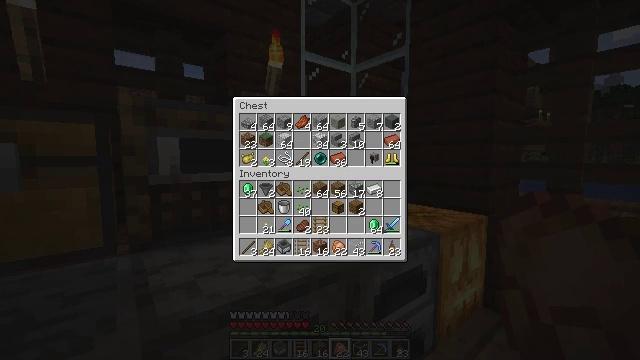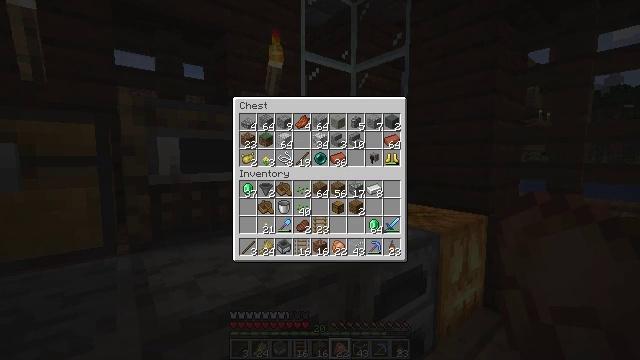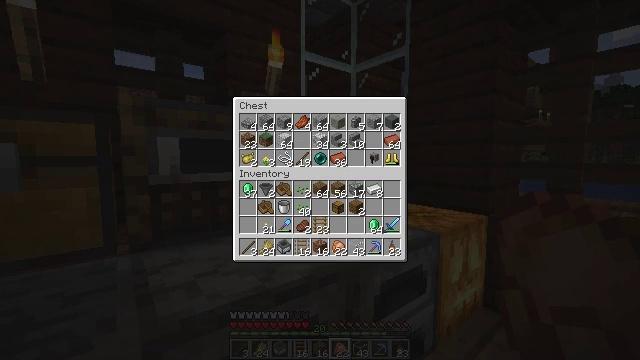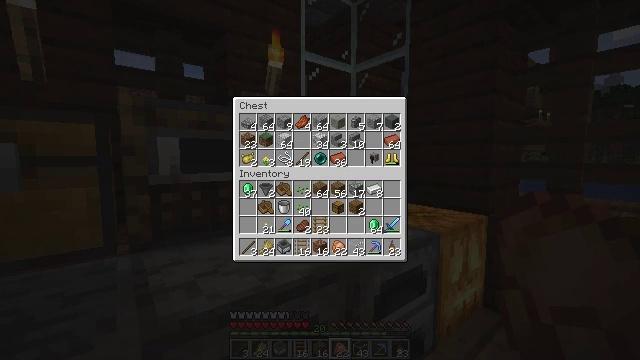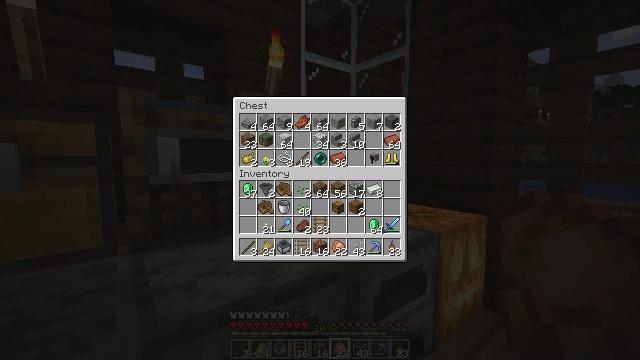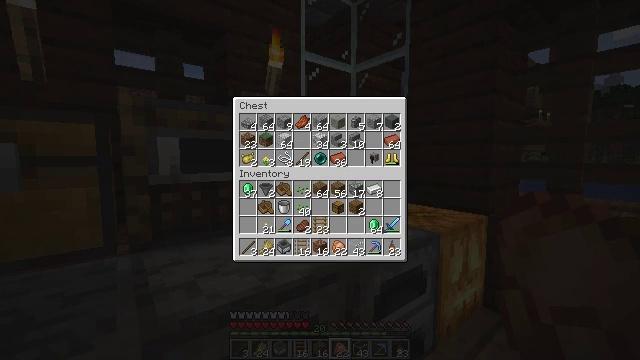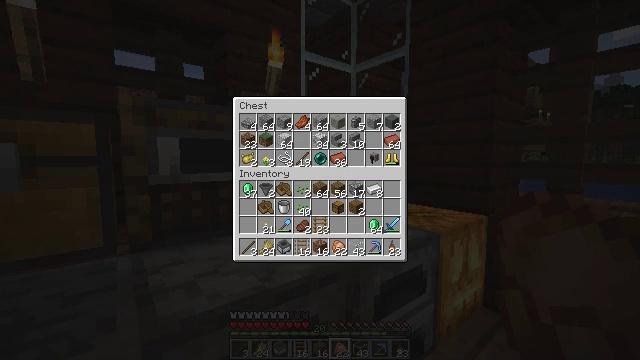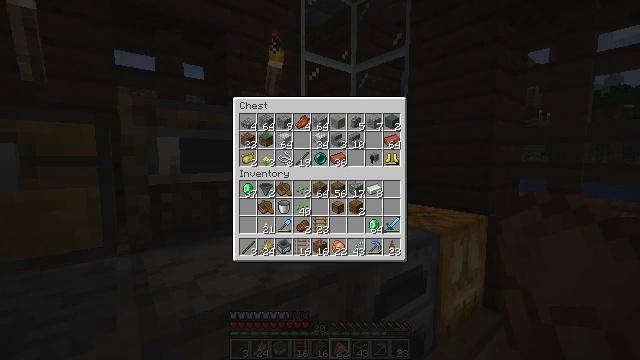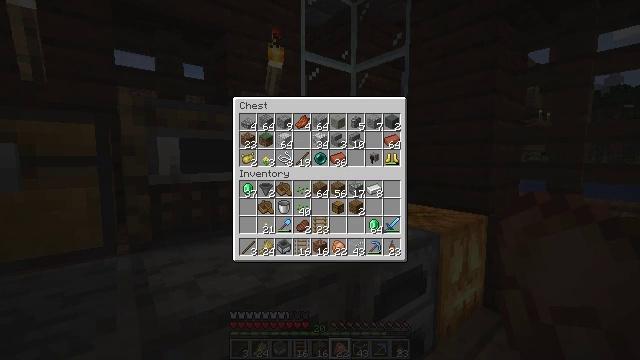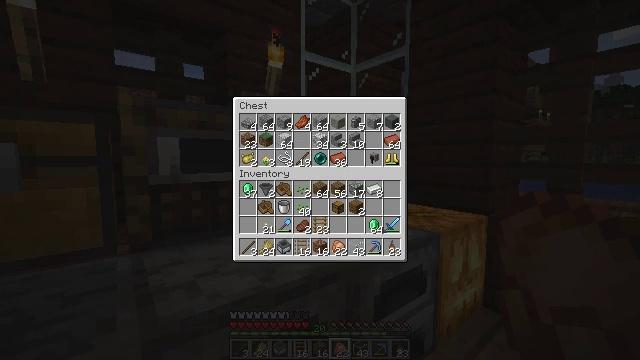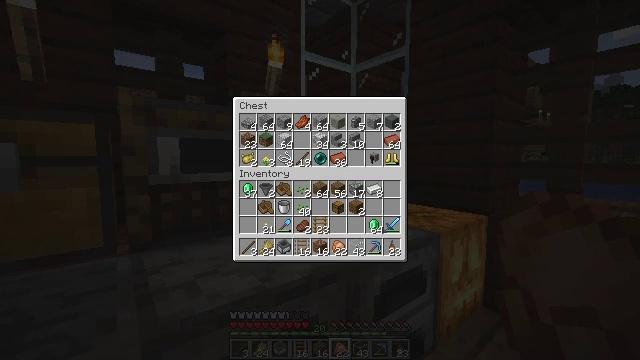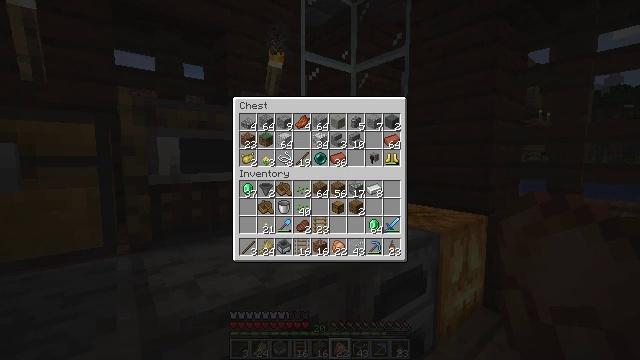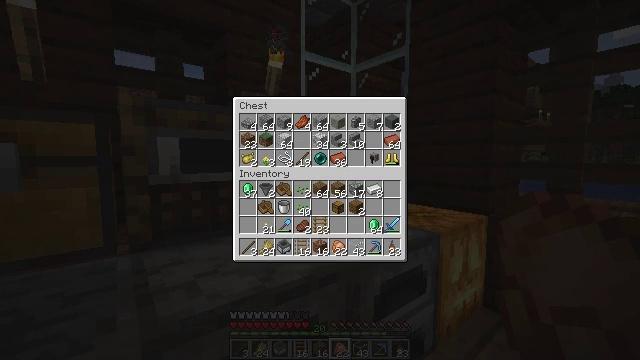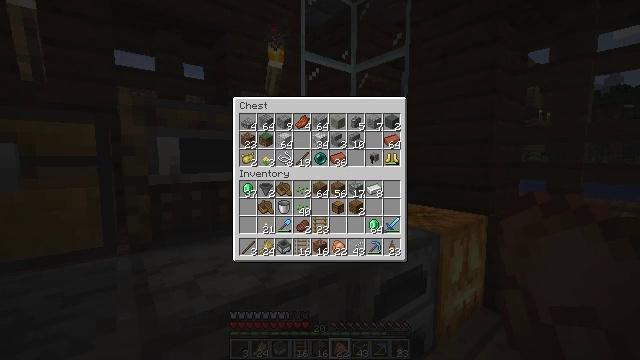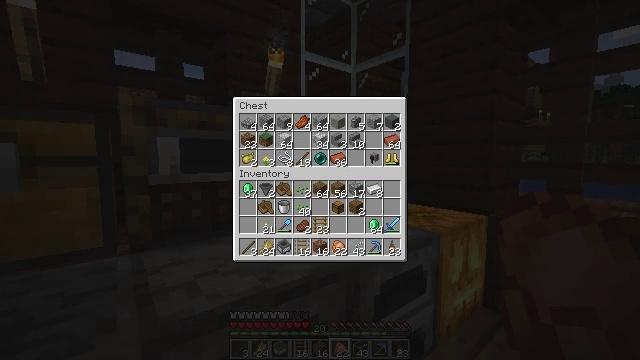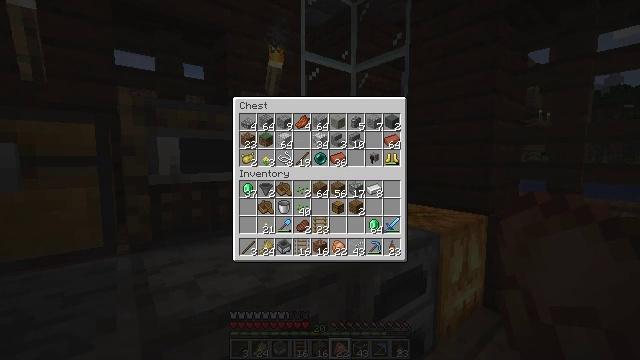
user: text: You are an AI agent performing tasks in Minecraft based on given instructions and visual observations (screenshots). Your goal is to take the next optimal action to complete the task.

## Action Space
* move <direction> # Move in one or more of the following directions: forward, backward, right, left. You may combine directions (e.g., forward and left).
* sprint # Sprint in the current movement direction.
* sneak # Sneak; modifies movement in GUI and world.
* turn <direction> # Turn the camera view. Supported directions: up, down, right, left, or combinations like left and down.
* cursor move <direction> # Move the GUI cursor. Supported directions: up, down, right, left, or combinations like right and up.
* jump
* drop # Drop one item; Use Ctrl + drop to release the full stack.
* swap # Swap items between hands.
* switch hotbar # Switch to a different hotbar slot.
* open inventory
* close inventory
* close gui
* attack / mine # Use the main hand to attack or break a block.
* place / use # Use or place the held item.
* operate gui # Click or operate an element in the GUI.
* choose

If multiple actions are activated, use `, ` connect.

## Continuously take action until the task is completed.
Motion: motion action
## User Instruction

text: Combine materials at the crafting table to get an observer.
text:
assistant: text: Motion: no_op
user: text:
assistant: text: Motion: no_op
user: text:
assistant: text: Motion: no_op
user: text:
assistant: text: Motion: no_op
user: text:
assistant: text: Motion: no_op
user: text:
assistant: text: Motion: no_op
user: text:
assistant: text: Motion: no_op
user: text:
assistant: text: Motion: no_op
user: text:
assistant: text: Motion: no_op
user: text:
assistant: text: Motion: no_op
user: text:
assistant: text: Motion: no_op
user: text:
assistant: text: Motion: no_op
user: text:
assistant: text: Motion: no_op
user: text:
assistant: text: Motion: no_op
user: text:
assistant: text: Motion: no_op
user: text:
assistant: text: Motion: no_op
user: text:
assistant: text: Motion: no_op
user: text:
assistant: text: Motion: operate gui
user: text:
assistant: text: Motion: operate gui
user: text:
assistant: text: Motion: operate gui
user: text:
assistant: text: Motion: no_op
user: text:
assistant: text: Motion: no_op
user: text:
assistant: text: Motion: no_op
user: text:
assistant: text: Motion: no_op
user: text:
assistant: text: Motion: no_op
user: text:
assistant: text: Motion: no_op
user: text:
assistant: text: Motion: no_op
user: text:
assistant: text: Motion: no_op
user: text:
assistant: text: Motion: no_op
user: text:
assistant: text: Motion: no_op